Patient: sex F, age 63
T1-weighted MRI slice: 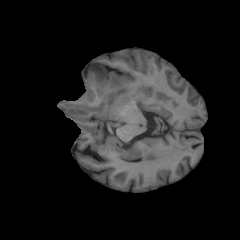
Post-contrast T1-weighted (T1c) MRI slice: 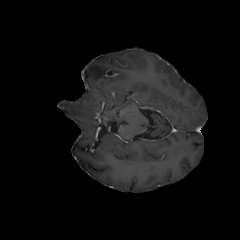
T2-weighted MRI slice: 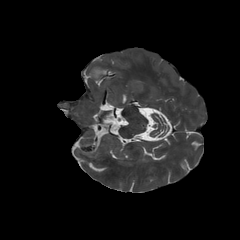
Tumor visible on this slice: yes
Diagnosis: Glioblastoma, IDH-wildtype
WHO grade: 4